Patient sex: M
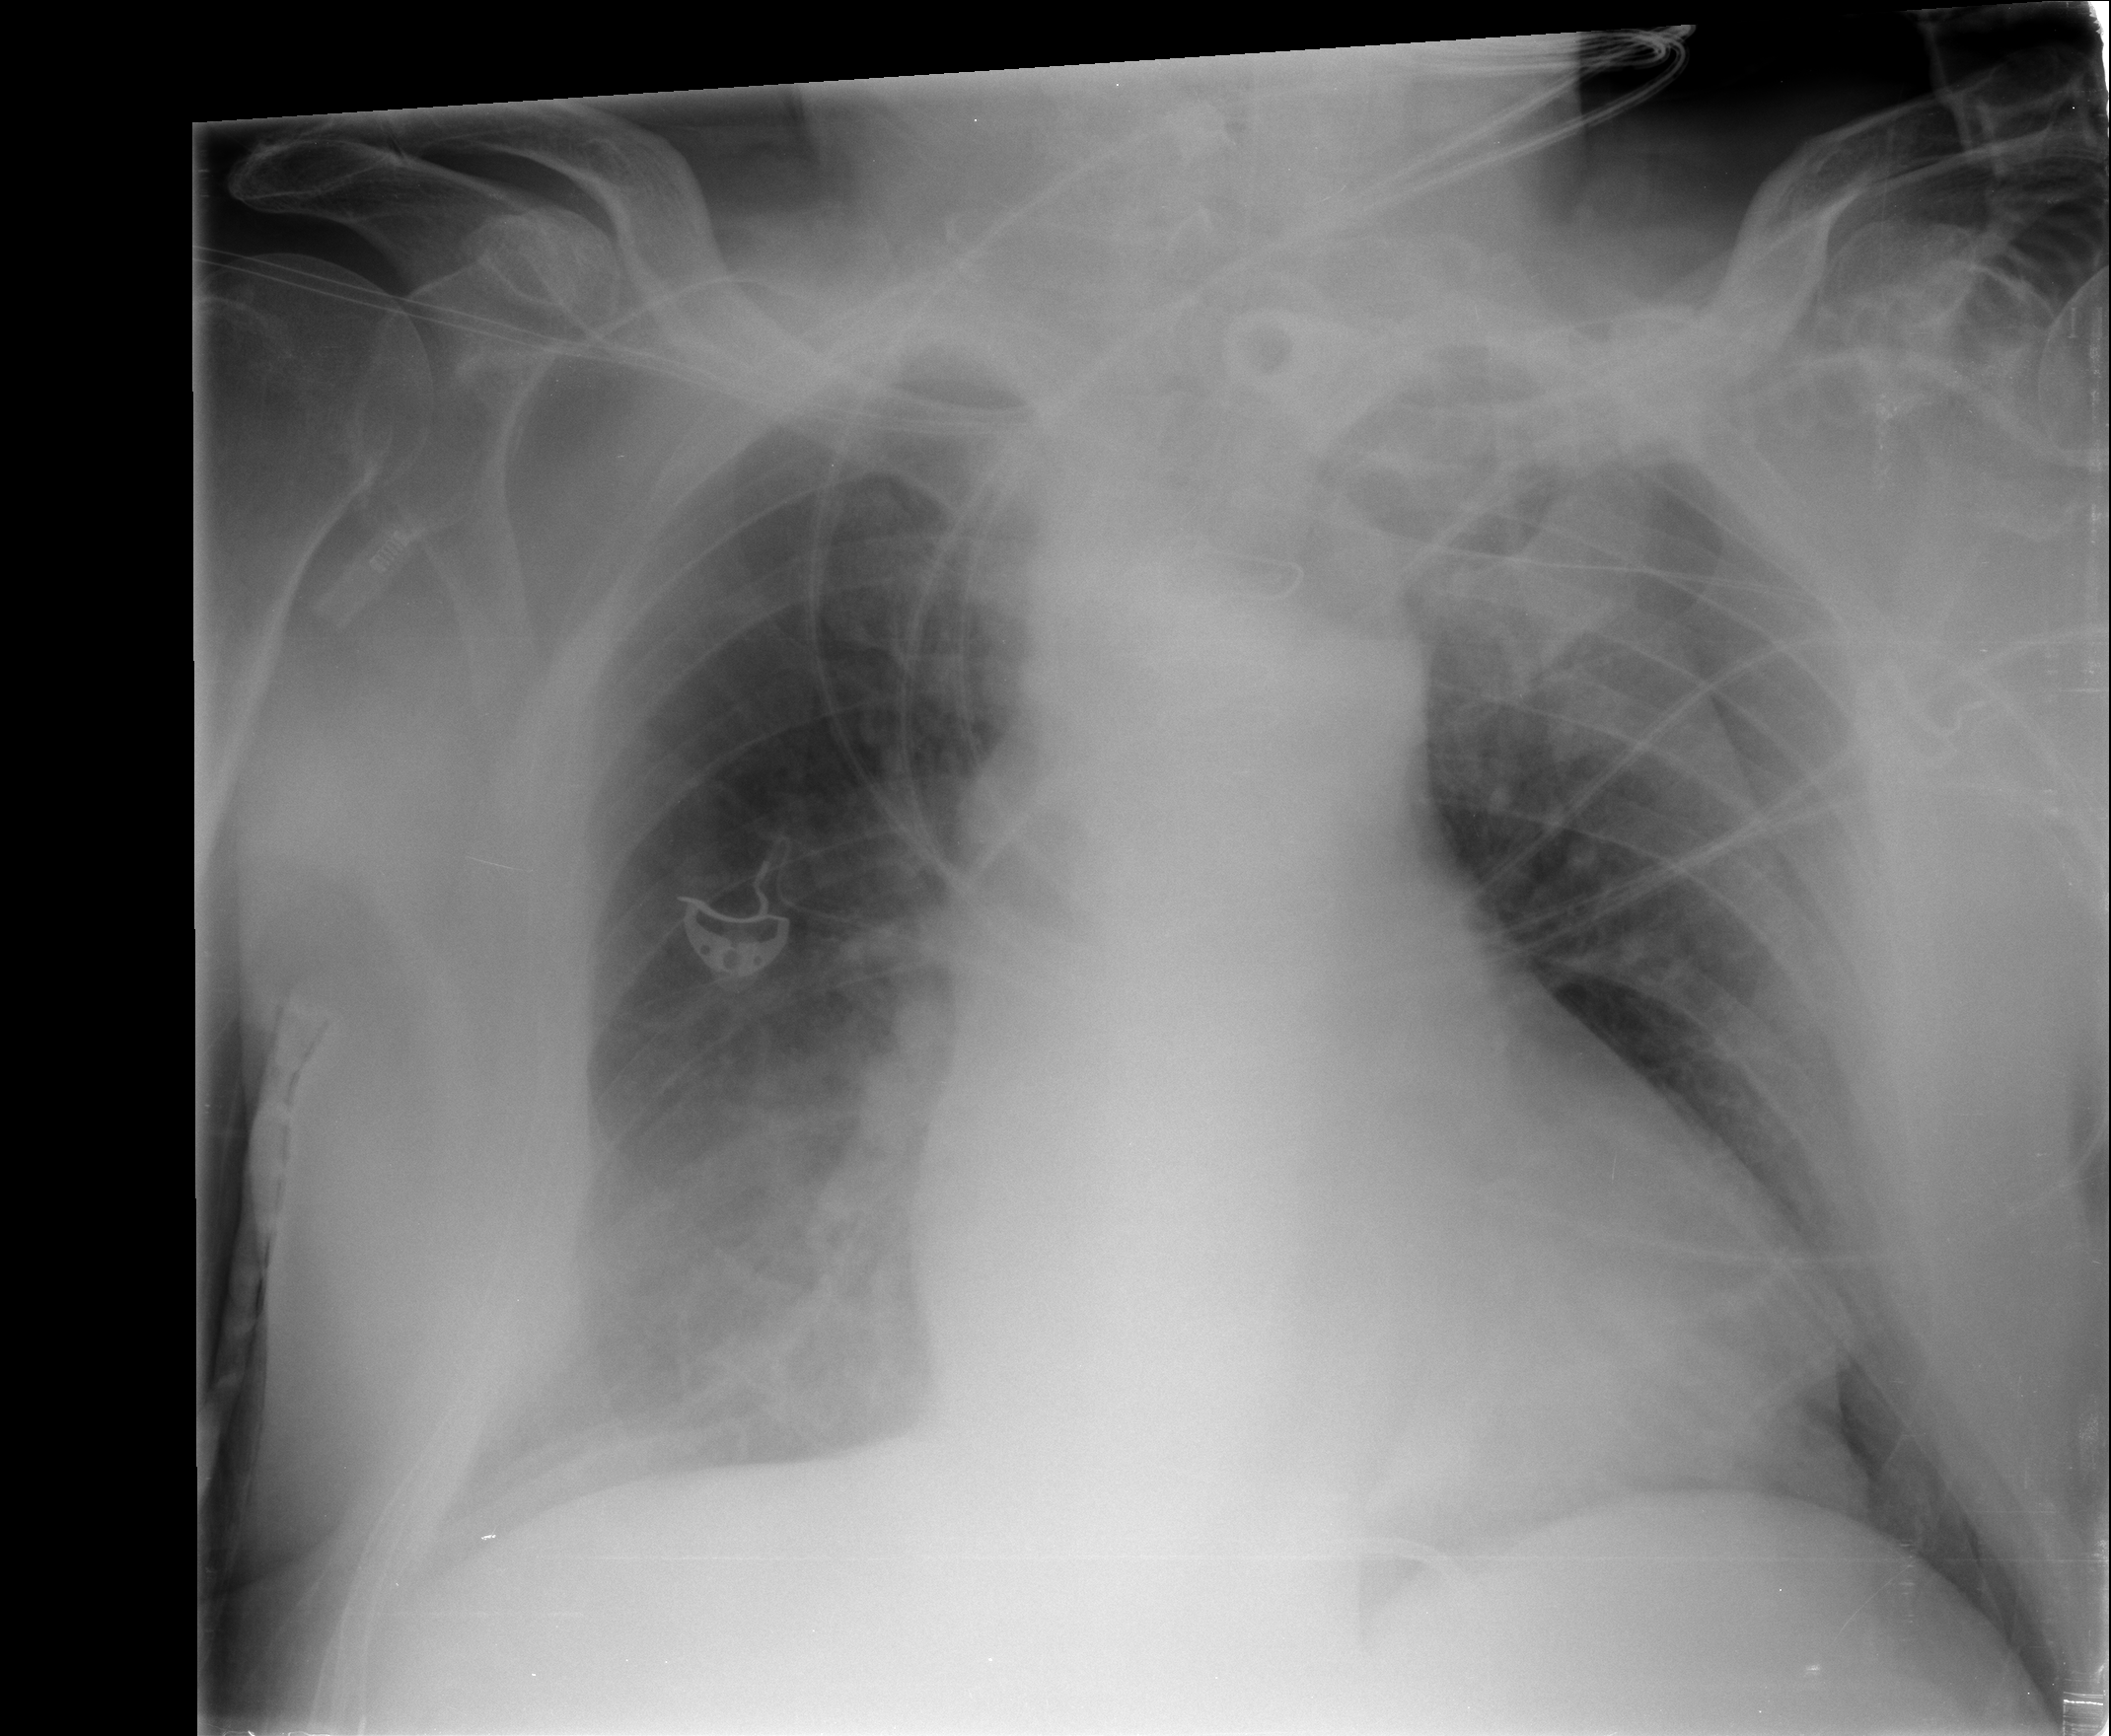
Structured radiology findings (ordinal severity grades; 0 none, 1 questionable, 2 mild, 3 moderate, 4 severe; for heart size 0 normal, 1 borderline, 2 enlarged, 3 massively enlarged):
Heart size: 2
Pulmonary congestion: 0
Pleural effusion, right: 2
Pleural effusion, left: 0
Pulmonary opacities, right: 0
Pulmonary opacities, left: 0
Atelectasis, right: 2
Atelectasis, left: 0